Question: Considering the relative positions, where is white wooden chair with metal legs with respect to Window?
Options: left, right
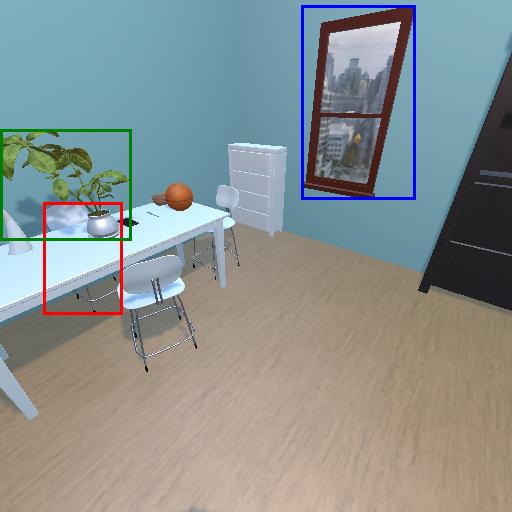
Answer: left